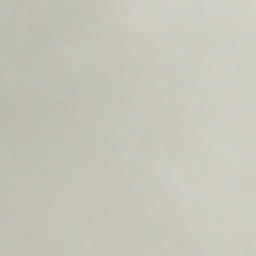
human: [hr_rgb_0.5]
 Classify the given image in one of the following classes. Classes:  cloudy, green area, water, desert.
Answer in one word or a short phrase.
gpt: cloudy